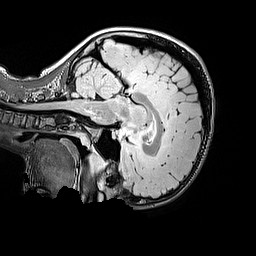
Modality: FLAIR
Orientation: sagittal
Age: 12
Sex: male
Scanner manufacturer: siemens
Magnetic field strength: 3 T
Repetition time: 5 s
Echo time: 0.388 s